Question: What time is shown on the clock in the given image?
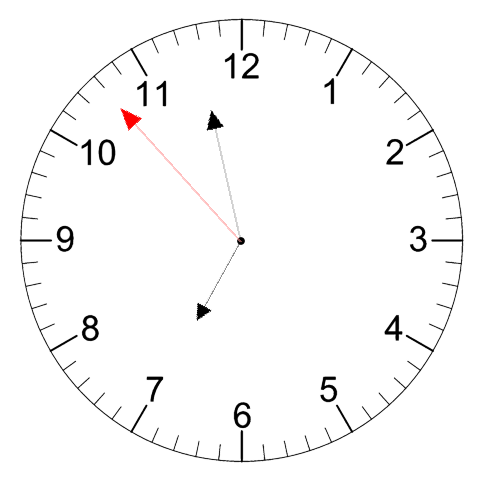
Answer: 06:57:53